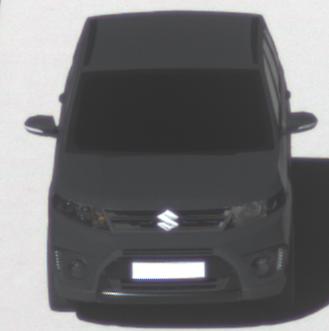
Make: Suzuki
Model: Vitara 1.6
Detailed model: Vitara (LY)
Model produced from: 2015/04
Model produced until: 2018/08
Doors: 5
Color: black
Road condition: dry road
Daytime: morning or afternoon
Contrast: high contrast